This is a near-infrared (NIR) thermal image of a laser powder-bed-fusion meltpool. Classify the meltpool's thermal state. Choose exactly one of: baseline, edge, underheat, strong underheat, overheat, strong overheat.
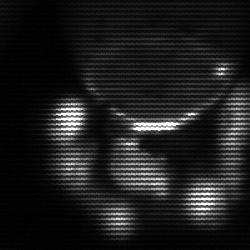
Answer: edge